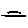
Label: line